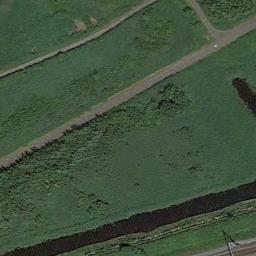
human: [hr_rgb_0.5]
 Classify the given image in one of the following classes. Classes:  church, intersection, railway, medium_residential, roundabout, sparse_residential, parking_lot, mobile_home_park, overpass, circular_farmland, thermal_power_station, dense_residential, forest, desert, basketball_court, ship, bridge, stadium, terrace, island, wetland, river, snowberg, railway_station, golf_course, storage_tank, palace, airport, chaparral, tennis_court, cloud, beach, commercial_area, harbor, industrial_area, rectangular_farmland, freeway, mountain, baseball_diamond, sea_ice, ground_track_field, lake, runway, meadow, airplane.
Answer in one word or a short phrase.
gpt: meadow